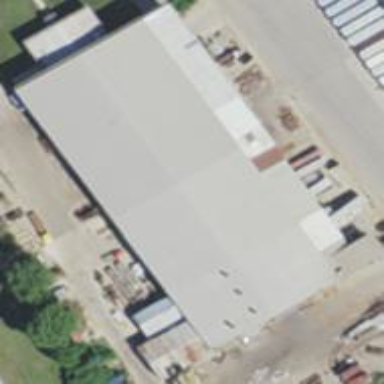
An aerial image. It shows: Industrial building.